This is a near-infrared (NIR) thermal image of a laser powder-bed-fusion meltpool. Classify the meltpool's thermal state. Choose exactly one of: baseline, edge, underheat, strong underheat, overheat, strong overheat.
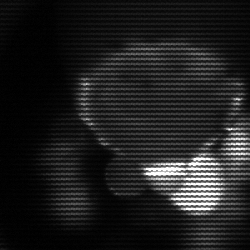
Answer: edge